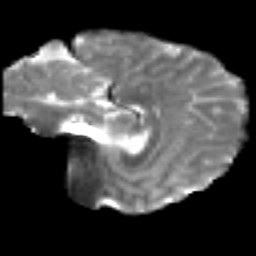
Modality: T2w
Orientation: sagittal
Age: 21
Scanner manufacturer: siemens
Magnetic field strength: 3 T
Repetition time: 2.2 s
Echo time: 0.084 s